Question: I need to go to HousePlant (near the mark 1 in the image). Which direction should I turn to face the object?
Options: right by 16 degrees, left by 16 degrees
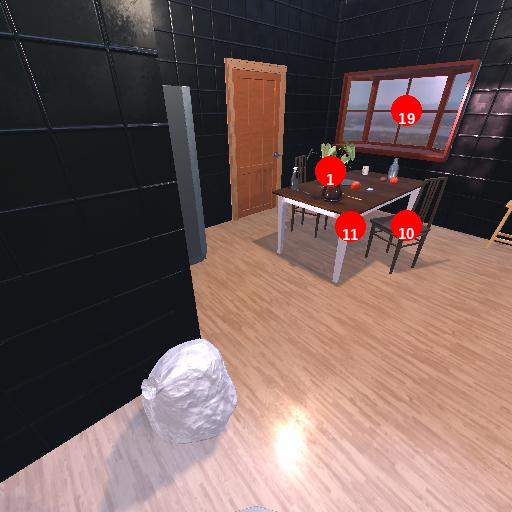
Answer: right by 16 degrees